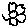
Label: flower